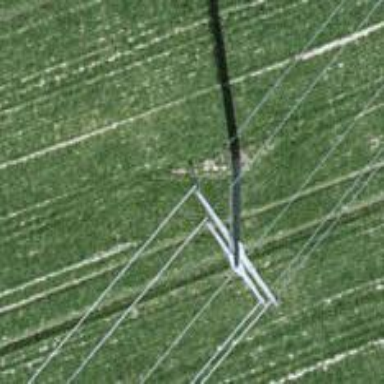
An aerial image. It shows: Power tower.